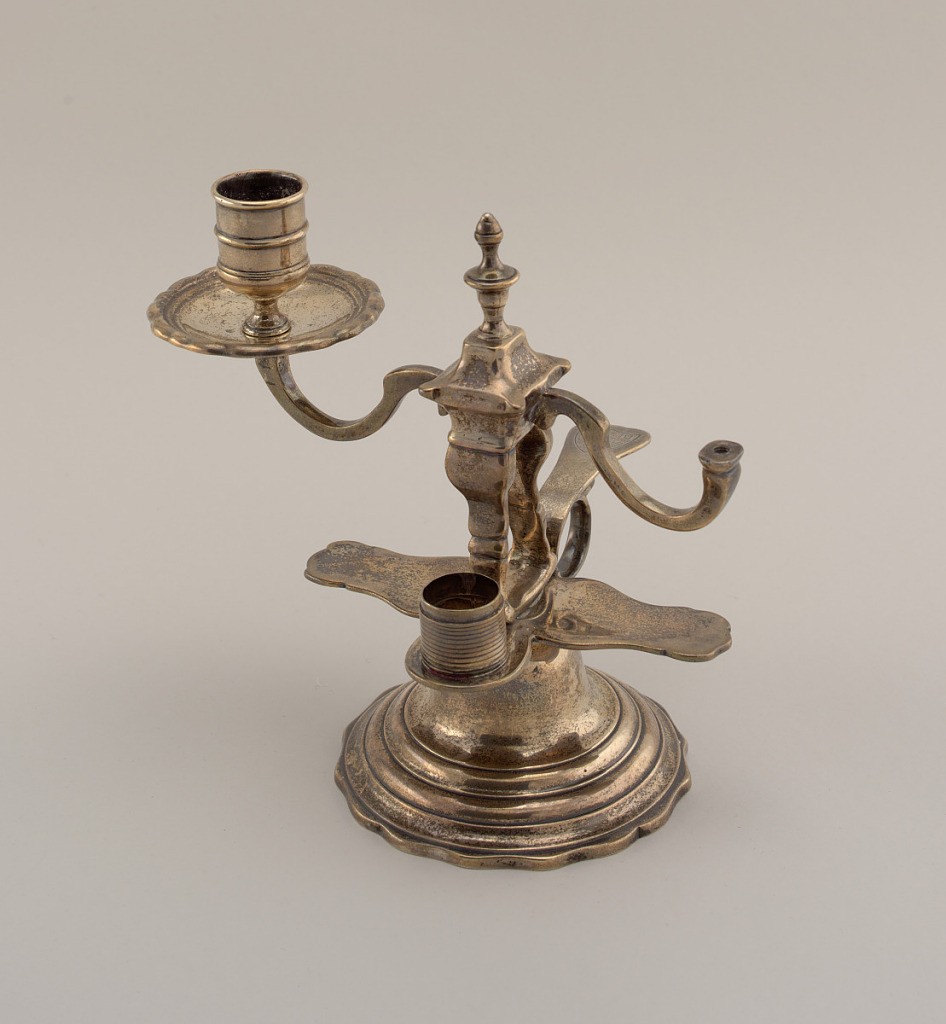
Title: Candlestick
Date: early 18th century
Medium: silver
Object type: candlestick
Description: Molded foot with shaped edge, supporting a slightly curved horizontal tray for snuffer and, at right angles to it, a threaded cylinder and a loop handle with a thumb rest. Engraved with walled tower, key and glove. Center post cut out for snuffer; at junction, pair of arms with bobeches, cylindrical candleholders, and finials.